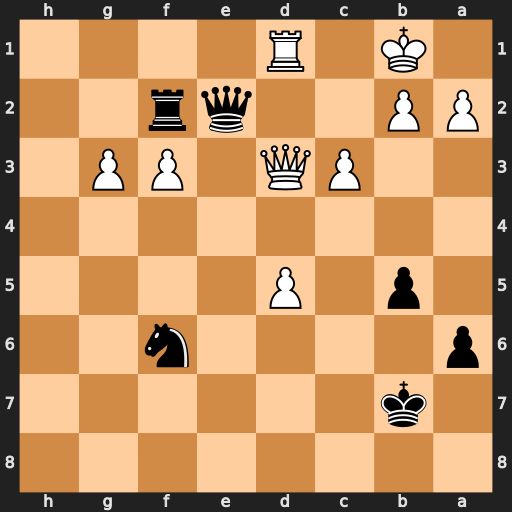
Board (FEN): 8/1k6/p4n2/1p1P4/8/2PQ1PP1/PP2qr2/1K1R4
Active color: b
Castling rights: -
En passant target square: -
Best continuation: Qxb2#